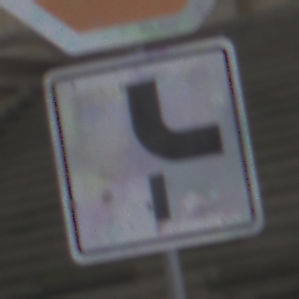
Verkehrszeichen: VerlaufVorfahrtsstrasse10
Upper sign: Stop
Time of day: Midday
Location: Outdoor (Urban)
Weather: Overcast
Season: NotSpecified
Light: Natural